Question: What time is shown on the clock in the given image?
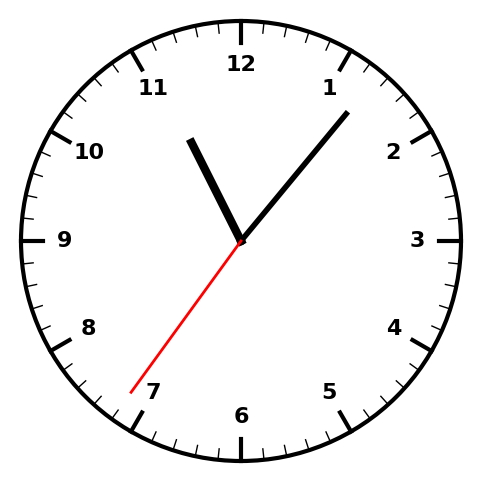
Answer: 11:06:36